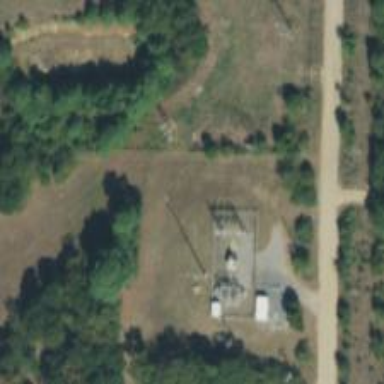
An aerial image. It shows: H-frame power tower design.